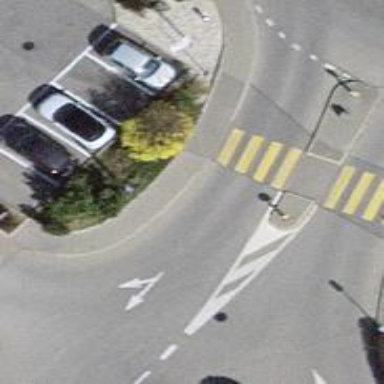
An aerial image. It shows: Sidewalk.